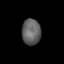
Tissue: prostate
Cell type: T cells
Senescence score: 0.2939
Nuclear area (px): 484
Mean DAPI intensity: 96.849